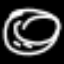
Label: donut